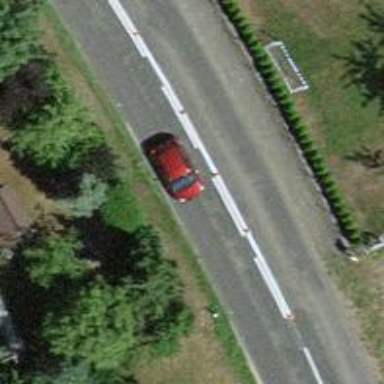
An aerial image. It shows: Tertiary road with asphalt surface.